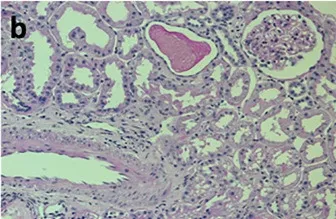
Renal biopsy. Normal medium size artery (Masson s trichromic stain 200x).
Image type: pathology (masson_trichrome)